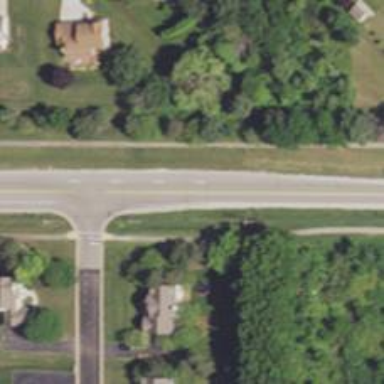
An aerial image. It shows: Tertiary road.